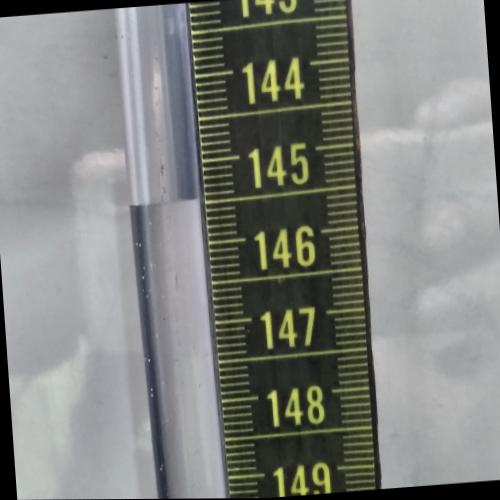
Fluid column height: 145.5 cm